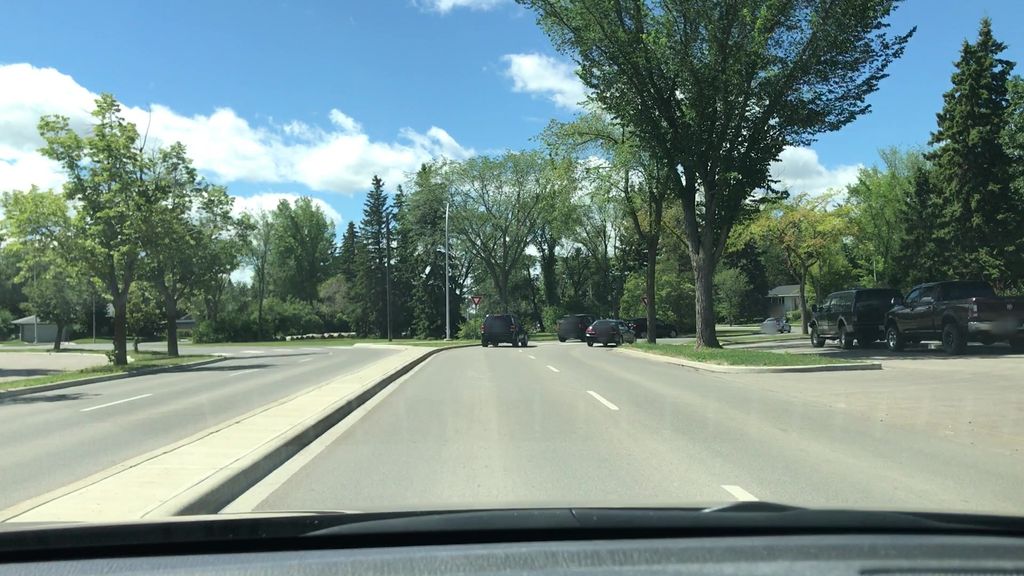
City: edmonton